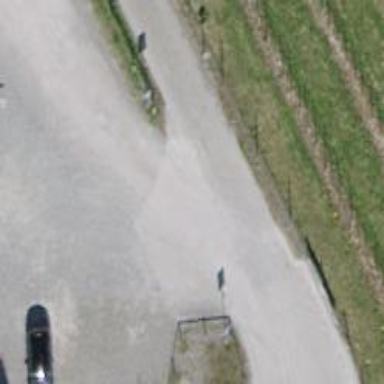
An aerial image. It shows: Road made of pebblestone meant for service vehicles.